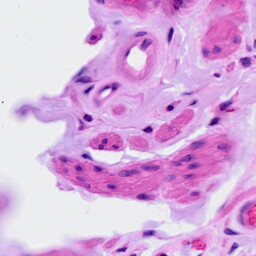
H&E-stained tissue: Ovarian